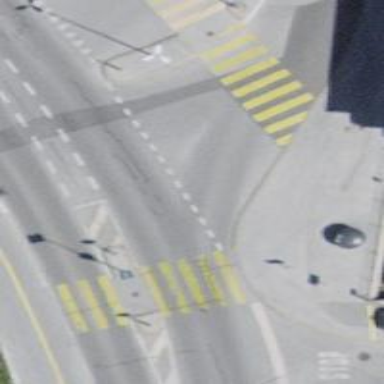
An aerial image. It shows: Sidewalk along the footway.